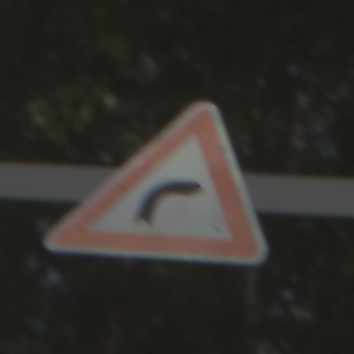
Verkehrszeichen: KurveRechts
Umgebung: Outdoor, Nature
Tageszeit: MorningAfternoon
Wetter: Clear
Licht: Natural
Jahreszeit: NotSpecified
Kontrast: HighContrast